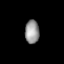
Tissue: lung
Cell type: Myeloid cells
Senescence score: 0.6385
Nuclear area (px): 329
Mean DAPI intensity: 149.626